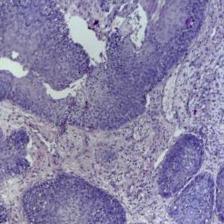
Diagnosis: OSCC